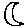
Label: moon